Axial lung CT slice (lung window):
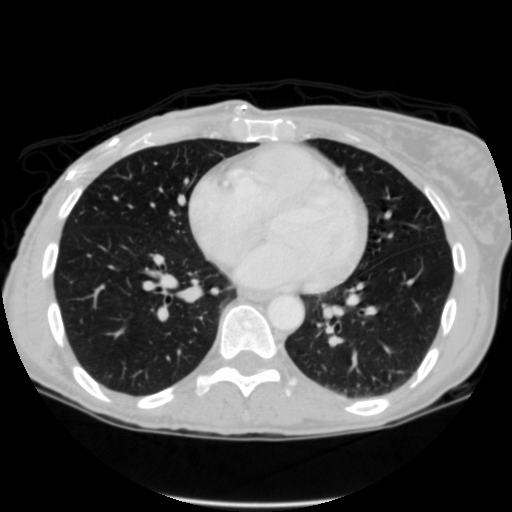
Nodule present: no